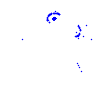
Particle: proton